Question: I'm trying to set a Table View Cell that has been grouped, as a button however I can't seem to find where to do it in the interface builder in XCode 4.2 or programmatically.
I've tried linking the table view cell to an IBAction, however it only lets me create or link to an IBOutlet.
As a temporary fix I have embedded a rectangle button in the cell, but this doesn't highlight blue when pressed.
I've seen this work in several apps, an example is the Clear History and Clear Cookies and Data buttons in the Safari app below:

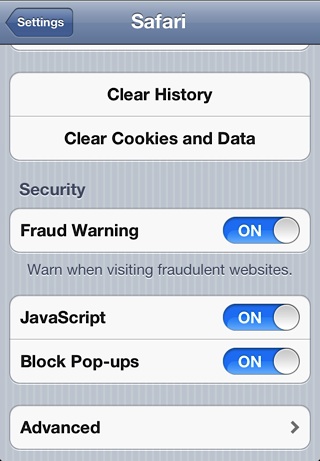
Answer: Imagine that your IBAction is like this:
'''
-(IBAction)buttonPressed{
//Do my stuff
}
'''
Then, you should do this in your delegate:
'''
-(void)tableView:(UITableView *)tableView didSelectRowAtIndexPath:(NSIndexPath *)indexPath {
//check if your cell is pressed
BOOL myCellIsPressed = ...
if(myCellIsPressed)
[self buttonPressed];
}
'''
To check if your cell was pressed, you have several ways, for example, if you know the row of your button in the table:
'''
int myCellRow = 5;
if (myCellRow == IndexPath.row) //YES!
'''
Or you can put a tag in your cell and then check if is that one:
'''
#define myTag 5
'''
When creating the cell:
'''
UITableViewCell *myCell = ...
myCell.tag = myTag
'''
And in didSelectRowAtIndexPath:
'''
UITableViewCell *selectedCell = [tableView cellForRowAtIndexPath:indexPath];
if (selectedCell.tag == myTag) //YES!
'''